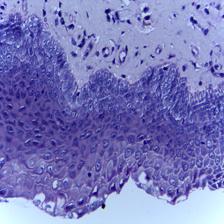
Diagnosis: Normal